Question: ## Edit (updated question)
I have a simple C program:
'''
// it is not important to know what the code does you may skip the code
'''
'''
#include <bsp.h>
unsigned int AppCtr;
unsigned char AppFlag;
int SOME_LARGE_VARIABLE;
static void AppTest (void);
void main (void)
{
AppCtr = 0;
AppFlag = 0;
AppTest();
}
static void Foo(void){
SOME_LARGE_VARIABLE=15;
}
static void AppTest (void)
{
unsigned int i;
i = 0;
while (i < 200000) {
i++;
}
BSP_Test();
SOME_LARGE_VARIABLE=3;
Foo();
}
'''
'''
extern int SOME_LARGE_VARIABLE;
extern unsigned char AppFlag;
unsigned int long My_GREAT_COUNTER;
void BSP_Test (void) {
SOME_LARGE_VARIABLE = 5;
My_GREAT_COUNTER = 4;
}
'''
(the program does not do anything useful... )
When I compile the program I get the file 'a.out' which is an elf file containing debug information.
Someone on the company wrote a program in .net 5 years ago that will get all this information from the a.out file. This is what the code returns:
'''
// Name Display Name Type Size Address
'''

For this small program it works great and also for other large projects.
That code is 2000 lines long with several bugs and it does not support .NET version 4. That's why I am trying to recreate it.
---
, I am lost in the sense that I don't know what approach to take in order to solve this problem. These are the options I have been considering:
1. Organize the buggy code of the program I showed on the first image and try to see what it does and how it parses the a.out file in order to get that information. Once I fully understand it try to figure out why it does not support version 3 and 4.
2. I am ok at creating regex expressions so maybe try to look for the pattern in the a.out file by doing something like: So far I was able to find the pattern where there is just one file (main.c). But when there are several files it get's more complicated. I haven't tried it yet. Maybe it will be not that complicated and it will be possible to find the pattern.
3. Install Cygwin so that I can use linux commands on windows such as objdump, nm or elfread. I have't played enough with the commands when I use those commands such as readelf -w a.out I get way more information that I need. There are some cons why I have not spend that much time with this approach: Cons: It takes a while to install cygwin on windows and when giving this application to our customers we don't want them to have to install it. Maybe there is a way of just installing the commands objdump and elfread without having to install the whole thing Pros: If we find the right command to use we will not be reinventing the wheel and save some time. Maybe it is a matter of parsing the results of a command such as objdump -w a.out
---
In case you want to download the a.out file in order to parse it <URL>.
---
## Summary
Since this question asks for a lot, I attempted to split it into more:
- <URL>
perhaps I should delete the other questions. sorry being redundant.
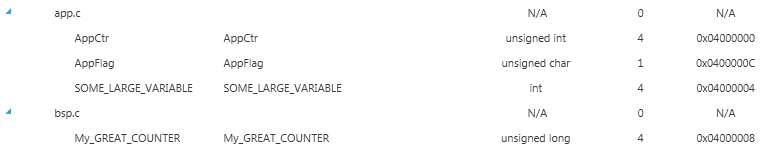
Answer: Here is what I will do. Why reinvent the wheel!
1. Download linux commands that will be needing on windows from here. on the bin directory there should be: readelf.exe Note we will not need Cygwin or any program so deploying will be simple!
2. Once we have that file execute in cmd: // cd "path where readelf.exe is"
readelf.exe -s a.out
and this is the list that will come out: so if you take a look we are interested in getting all the variables that are of type OBJECT with size greater than 0.
3. Once we got the variables we can use the readelf.exe -w a.out command to take a look at the tree and it looks like: let's start looking for one of the variable we found on step 2 (SOME_GREAT_COUNTER) Note that at the top we know the location where the variable is being declared, we got more information such as the line where it was declared and the memory address
4. The last thing we are missing to do is to get the type. if you take a look we see that the type is = <0x522>. What that means is that we have to go to 522 of the tree to get more info about that time. If we go to that part this is what we get: From looking at the tree we know that SOME_LARGE_VARIABLE is of type unsigned long